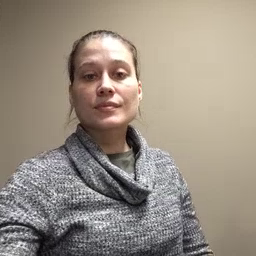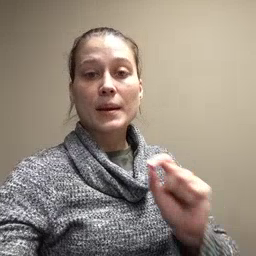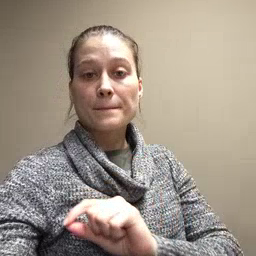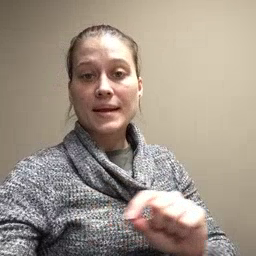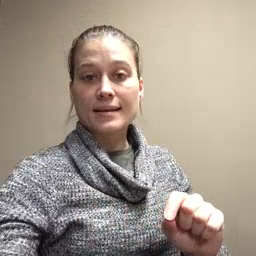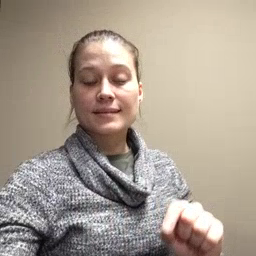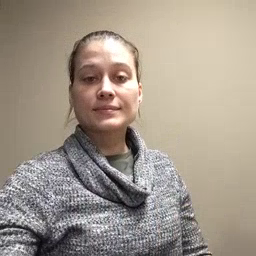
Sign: pen